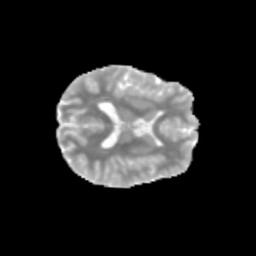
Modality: MD
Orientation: axial
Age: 11
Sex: female
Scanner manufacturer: siemens
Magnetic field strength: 3 T
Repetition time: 3.8 s
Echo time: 0.07 s